Field crop: maize
Growth stage: 2
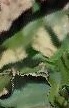
Species: maize